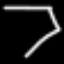
Label: octagon